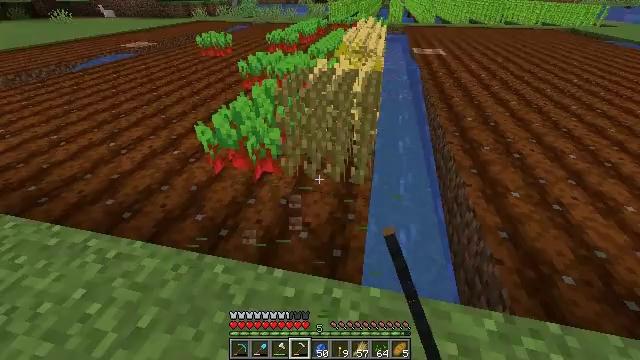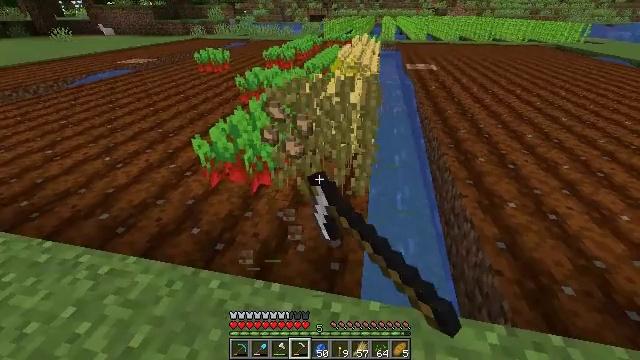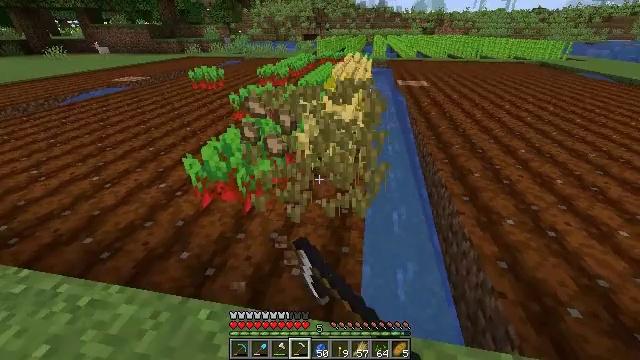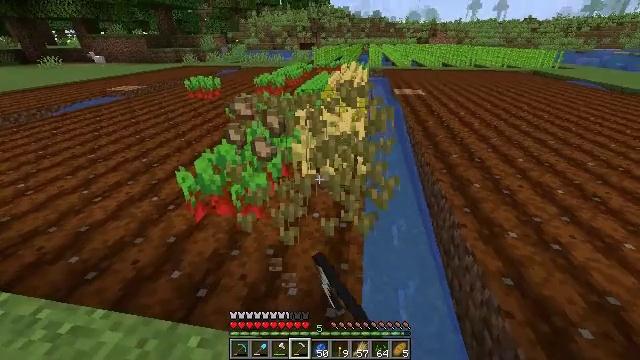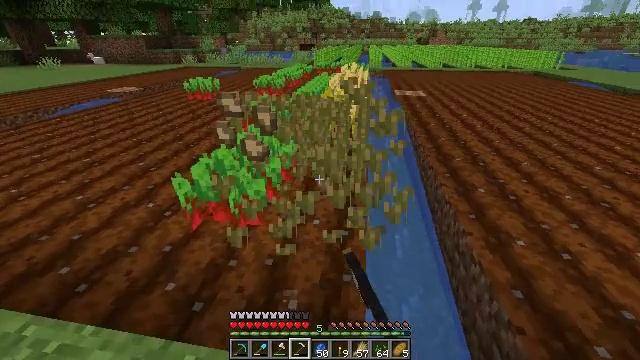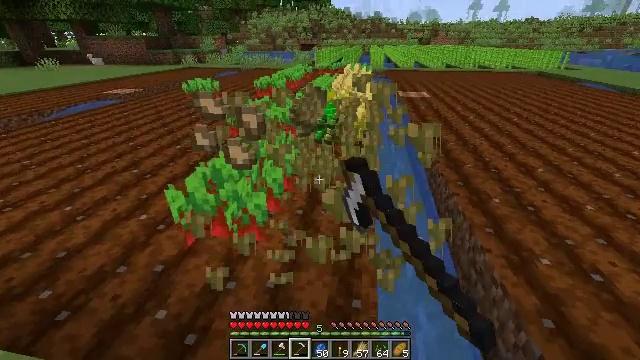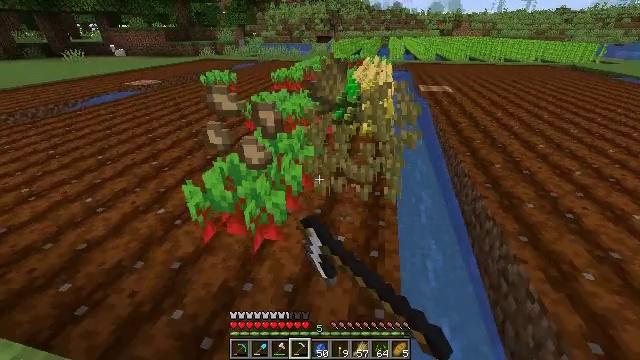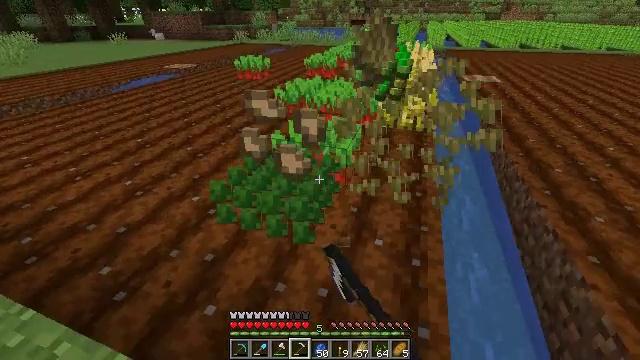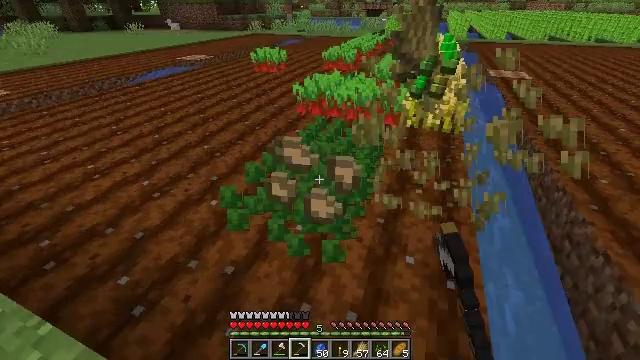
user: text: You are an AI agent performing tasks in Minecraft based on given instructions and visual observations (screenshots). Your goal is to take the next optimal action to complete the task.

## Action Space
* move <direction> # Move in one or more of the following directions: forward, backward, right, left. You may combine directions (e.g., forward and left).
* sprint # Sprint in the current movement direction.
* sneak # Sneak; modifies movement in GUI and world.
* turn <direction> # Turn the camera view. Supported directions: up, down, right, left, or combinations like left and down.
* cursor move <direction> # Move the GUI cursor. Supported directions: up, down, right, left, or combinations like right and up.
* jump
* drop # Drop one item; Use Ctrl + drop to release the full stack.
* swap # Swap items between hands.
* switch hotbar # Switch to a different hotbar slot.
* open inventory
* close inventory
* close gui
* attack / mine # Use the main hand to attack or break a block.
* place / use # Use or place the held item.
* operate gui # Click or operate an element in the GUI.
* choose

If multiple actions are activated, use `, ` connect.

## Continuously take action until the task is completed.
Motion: motion action
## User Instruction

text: Harvest wheat from the field.
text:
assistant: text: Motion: turn up, attack / mine
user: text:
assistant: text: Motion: move forward, turn right and up, attack / mine
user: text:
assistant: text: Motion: move forward, turn up, attack / mine
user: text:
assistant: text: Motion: move forward, attack / mine
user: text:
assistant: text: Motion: move forward and move left, attack / mine
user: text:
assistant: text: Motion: move forward and move left, turn left and down, attack / mine
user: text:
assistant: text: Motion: move forward and move left, turn left and down, attack / mine
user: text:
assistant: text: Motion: move forward and move left, turn left and down, attack / mine
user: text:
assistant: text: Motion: attack / mine